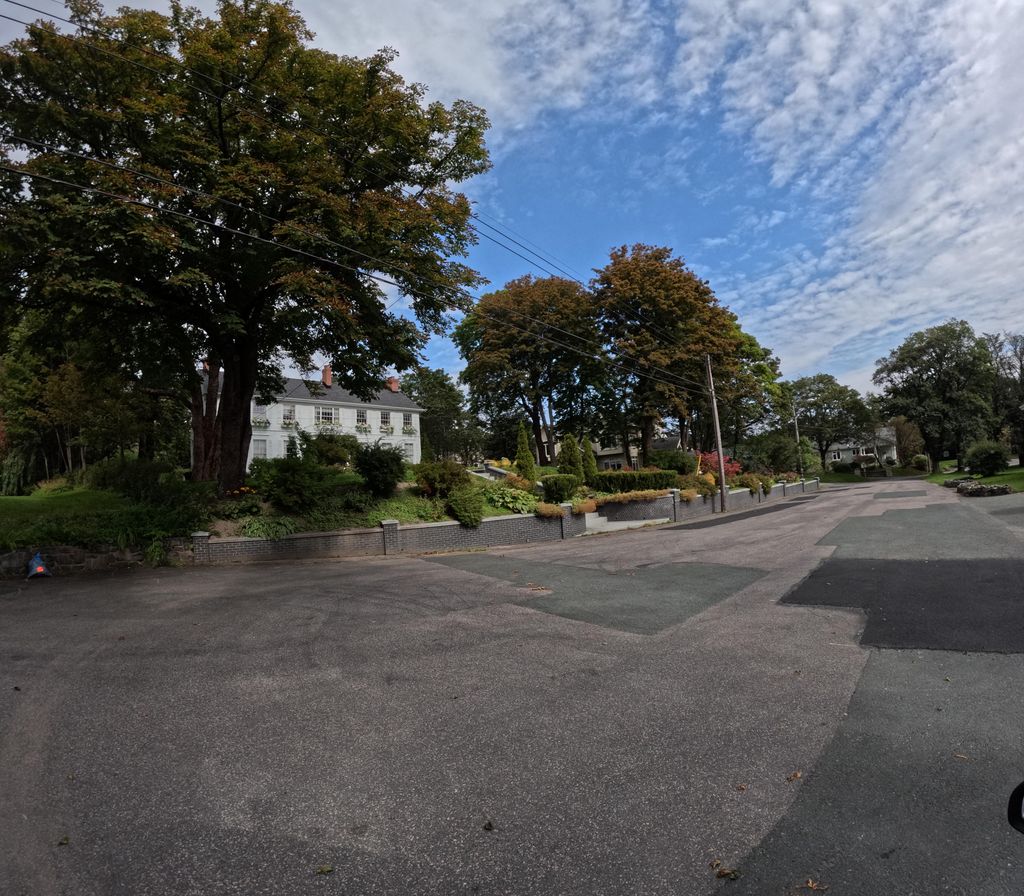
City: st_johns